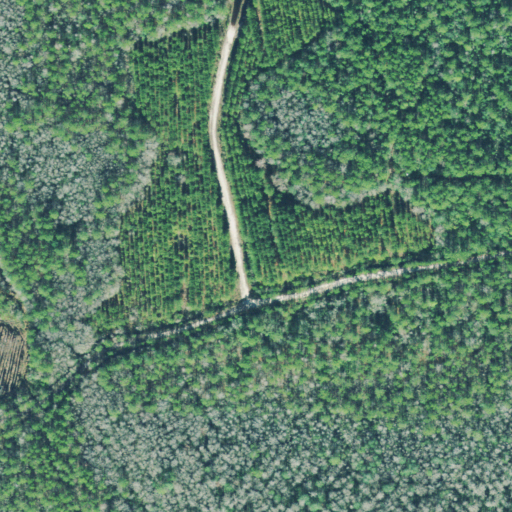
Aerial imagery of island in Georgia named Turkey Island containing woody wetlands, evergreen forest, and grassland